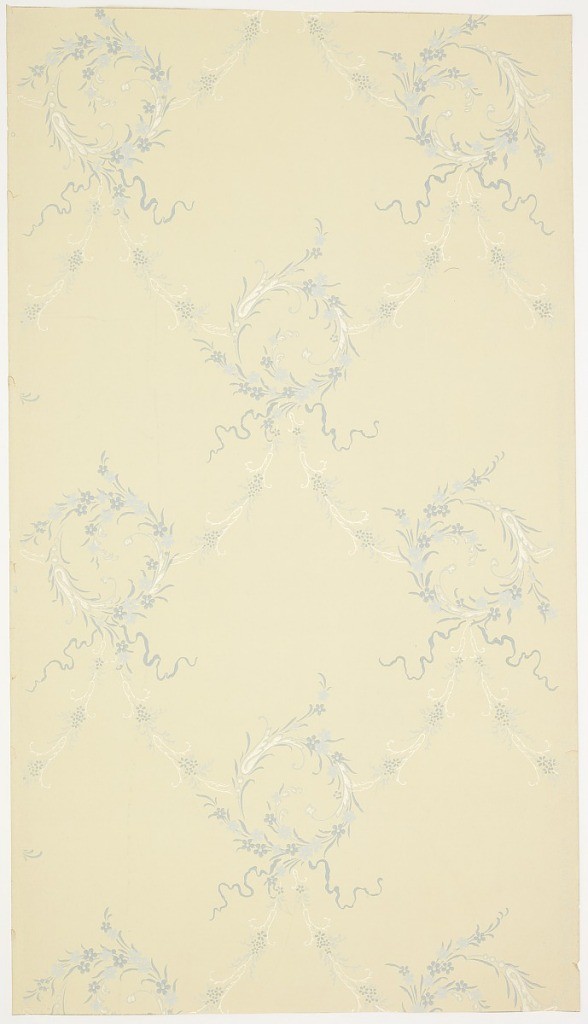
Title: Ceiling paper
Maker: Cresswell & Washburn Ltd, Philadelphia, Pennsylvania, 1880 - 1900
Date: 1905–1915
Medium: Machine-printed paper, liquid mica
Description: Floral wreaths with ribbon connected by floral swag. Ground is cream. Printed in blues and white mica.